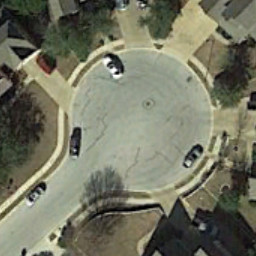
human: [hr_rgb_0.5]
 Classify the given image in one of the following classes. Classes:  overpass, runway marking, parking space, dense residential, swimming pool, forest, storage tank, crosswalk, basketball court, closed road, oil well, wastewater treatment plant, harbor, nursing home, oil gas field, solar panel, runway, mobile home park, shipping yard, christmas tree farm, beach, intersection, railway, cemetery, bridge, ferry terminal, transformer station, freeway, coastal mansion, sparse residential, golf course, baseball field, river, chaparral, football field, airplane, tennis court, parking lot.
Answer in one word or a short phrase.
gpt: closed road